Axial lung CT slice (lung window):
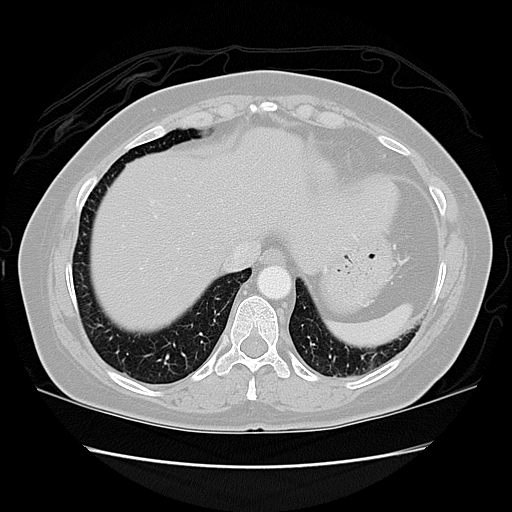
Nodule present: no